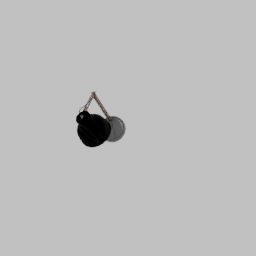
Label: lighting